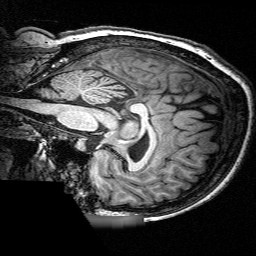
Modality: T1w
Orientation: sagittal
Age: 59
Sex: female
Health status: ill
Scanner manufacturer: siemens
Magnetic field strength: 3 T
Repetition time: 0.0025 s
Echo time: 0.00336 s